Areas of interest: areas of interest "Flower, Bird, Fish, and Insect Market"
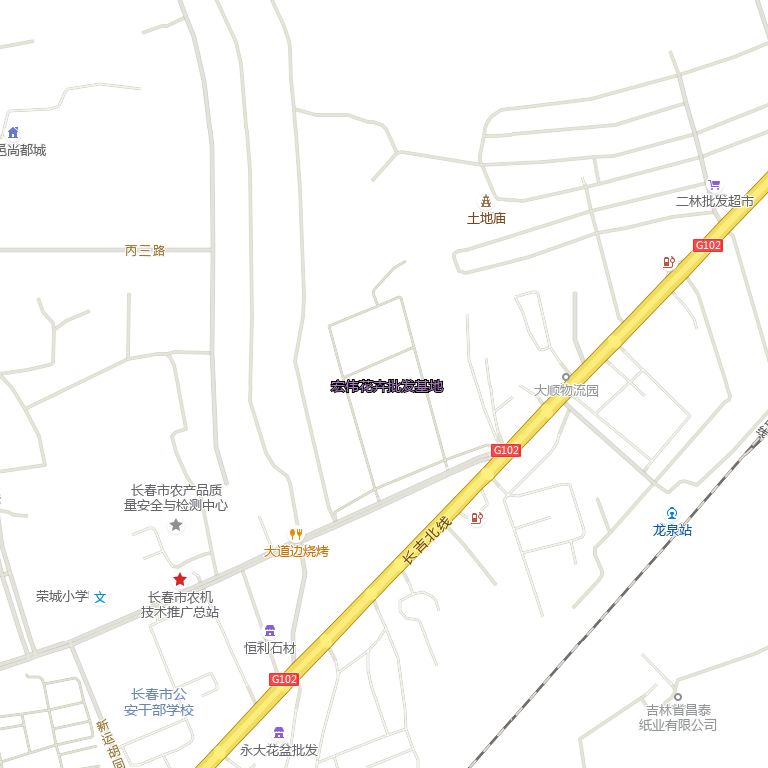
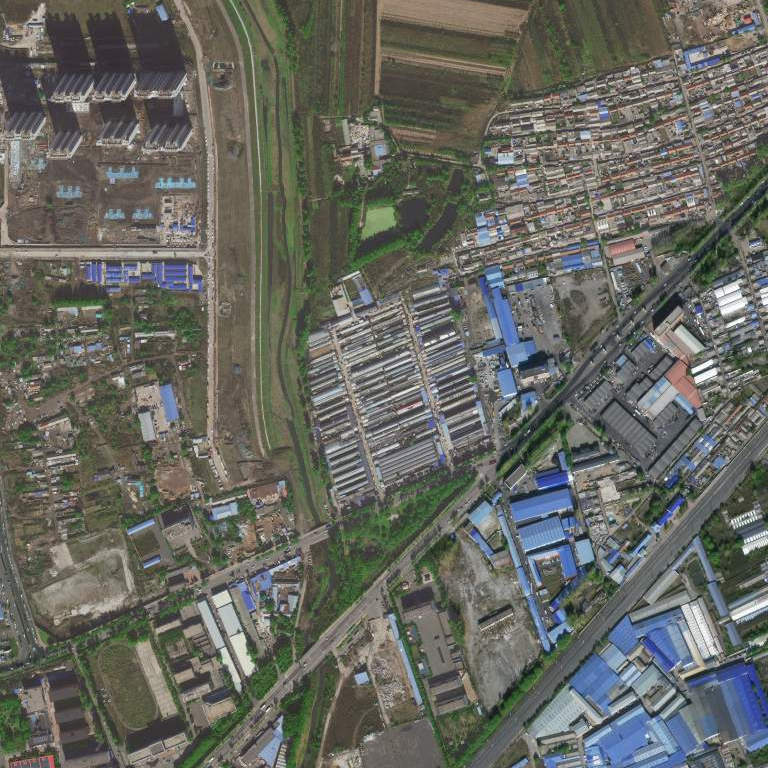